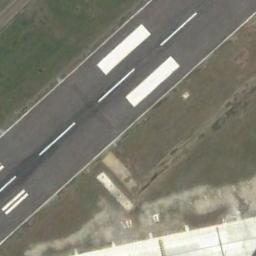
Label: runway